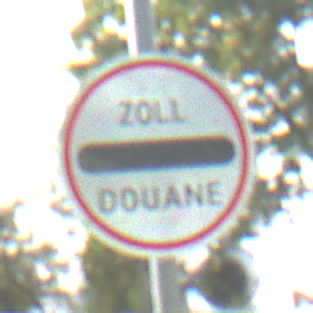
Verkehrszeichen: Zollstelle
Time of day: MorningAfternoon
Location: Outdoor (Suburban)
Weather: PartlyCloudy
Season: NotSpecified
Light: Natural